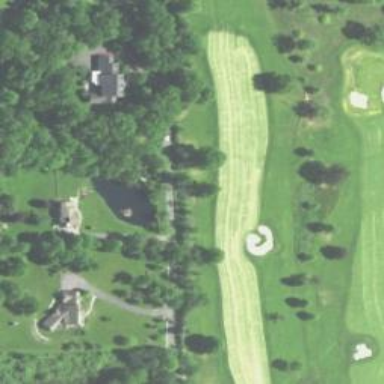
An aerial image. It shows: Rough area on grassy golf course.